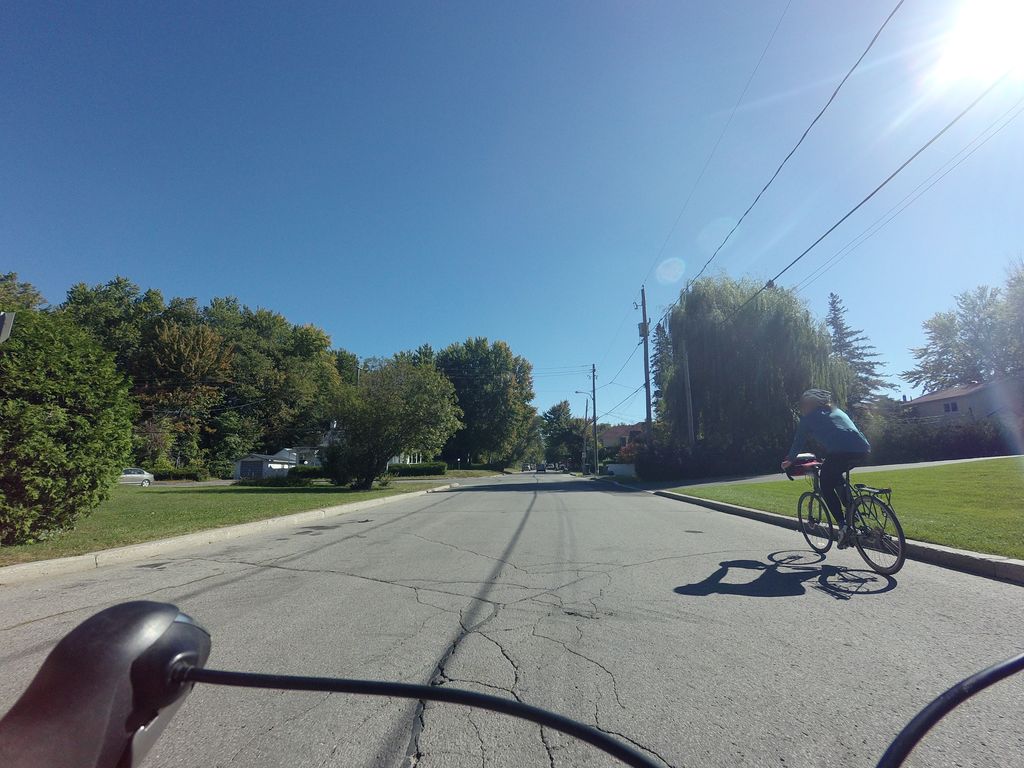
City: ottawa-gatineau